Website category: book
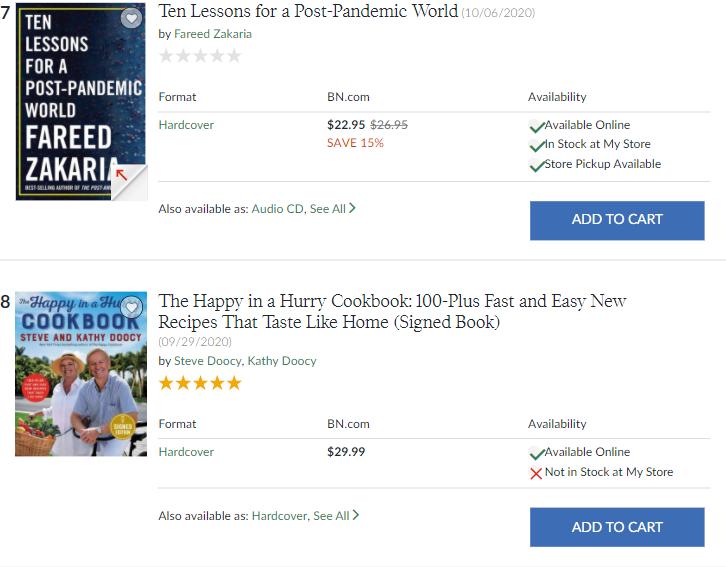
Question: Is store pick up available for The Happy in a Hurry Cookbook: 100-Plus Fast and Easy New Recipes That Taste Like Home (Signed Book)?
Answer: no

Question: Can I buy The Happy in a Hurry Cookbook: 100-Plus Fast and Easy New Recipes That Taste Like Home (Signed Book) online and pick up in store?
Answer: no

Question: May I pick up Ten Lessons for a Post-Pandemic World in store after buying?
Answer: yes

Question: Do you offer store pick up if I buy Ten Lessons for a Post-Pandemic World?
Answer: yes

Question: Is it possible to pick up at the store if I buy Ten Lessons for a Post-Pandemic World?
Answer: yes

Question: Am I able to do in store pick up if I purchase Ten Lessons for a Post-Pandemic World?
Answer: yes

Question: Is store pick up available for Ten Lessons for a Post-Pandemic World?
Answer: yes

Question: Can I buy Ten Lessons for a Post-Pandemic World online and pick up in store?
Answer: yes